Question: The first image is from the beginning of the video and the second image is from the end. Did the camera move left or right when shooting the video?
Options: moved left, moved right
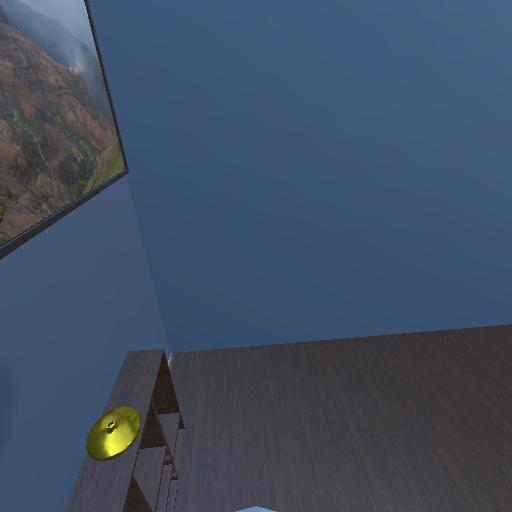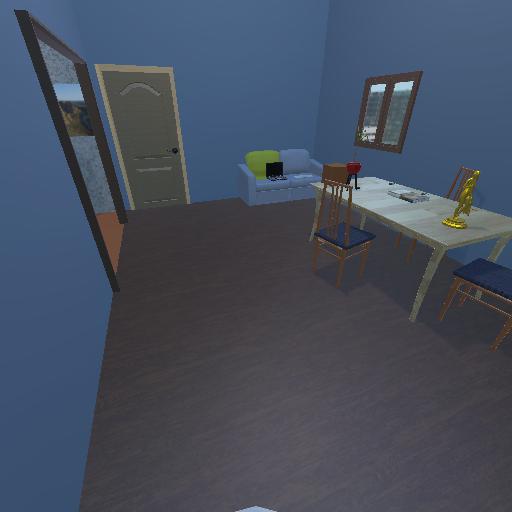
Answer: moved left